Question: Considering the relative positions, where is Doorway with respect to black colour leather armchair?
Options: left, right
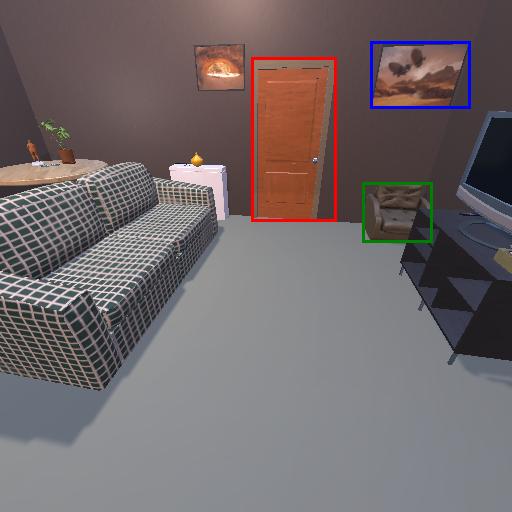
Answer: left